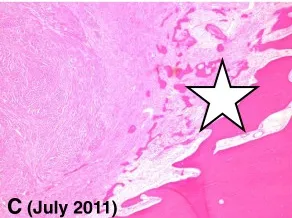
Histopathology of the pre- and post-treatment tumor tissue specimen. (C) Denosumab treatment induced boney containment (asterisk) of the tumor (upper left) (H&E stain; original magnification 25x).
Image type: pathology (h&e)